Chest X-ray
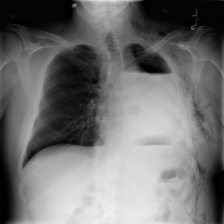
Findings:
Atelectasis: negative
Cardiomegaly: negative
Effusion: negative
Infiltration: negative
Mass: positive
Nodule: negative
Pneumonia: negative
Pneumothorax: negative
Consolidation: negative
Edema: negative
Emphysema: negative
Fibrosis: negative
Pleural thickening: negative
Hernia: negative